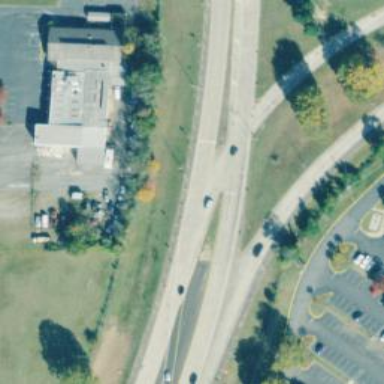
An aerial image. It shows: Primary link highway.